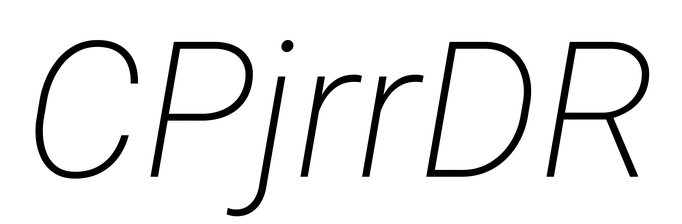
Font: Roboto-Italic_ExtraLight_Italic